Question: how would style this menu? I don't know how to style these rounded corners on hover.

Thanks for help.
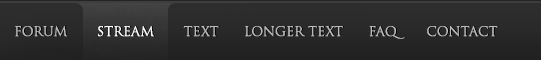
Answer: Something <URL>?
'''
.menu-item {
float: left;
color: #fff;
background: #444;
padding: 1em;
border-radius: 0 6px 6px 0;
border-left: 7px solid #444; /* hide the rounded corners of the previous link */
margin-left: -7px;
}
.menu-item:hover {
background: transparent; /* show the gradient background of the container */
border-left: 0;
margin-left: 0;
}
.menu-item:first-child, .menu-item:hover + .menu-item {
border-radius: 6px; /* the 1st link and the link next to hovered
have left rounded corners */
border-left: 0;
margin-left: 0;
}
'''